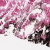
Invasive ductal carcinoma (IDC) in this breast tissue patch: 0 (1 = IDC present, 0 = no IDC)